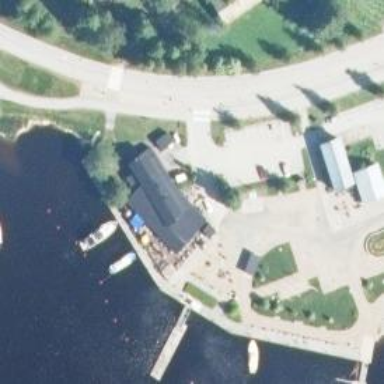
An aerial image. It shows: Marina on leisure land.